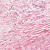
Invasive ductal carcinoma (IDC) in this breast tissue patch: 0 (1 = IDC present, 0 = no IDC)